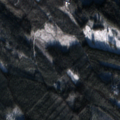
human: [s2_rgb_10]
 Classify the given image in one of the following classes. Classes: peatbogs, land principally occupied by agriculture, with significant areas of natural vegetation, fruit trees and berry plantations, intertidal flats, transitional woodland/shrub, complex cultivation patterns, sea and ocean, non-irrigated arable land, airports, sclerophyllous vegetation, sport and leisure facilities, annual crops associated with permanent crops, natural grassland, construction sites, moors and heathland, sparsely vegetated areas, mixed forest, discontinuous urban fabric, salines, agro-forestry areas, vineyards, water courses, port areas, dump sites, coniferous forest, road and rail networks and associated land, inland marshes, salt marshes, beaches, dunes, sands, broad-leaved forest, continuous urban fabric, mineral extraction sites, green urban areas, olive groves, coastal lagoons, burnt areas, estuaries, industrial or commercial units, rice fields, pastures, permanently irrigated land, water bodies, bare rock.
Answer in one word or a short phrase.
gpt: coniferous forest, mixed forest, transitional woodland/shrub